Question: Check out my screenshot. Some text gets cut off:

This is what the row.xml looks like:
'''
<?xml version="1.0" encoding="utf-8"?>
<LinearLayout xmlns:android="http://schemas.android.com/apk/res/android"
android:orientation="horizontal" android:layout_height="fill_parent" android:layout_width="fill_parent">
<TextView
android:id="@+id/nameText"
android:layout_height="wrap_content"
android:layout_alignParentLeft="true"
android:text="Symbol"
android:textStyle="bold"
android:textSize="24sp"
android:textColor="#4871A8"
android:paddingTop="2dip"
android:paddingBottom="1dip" android:gravity="left" android:layout_width="fill_parent" android:layout_weight="1" android:paddingLeft="2dip"/>
<TextView
android:id="@+id/priceText"
android:layout_height="wrap_content"
android:gravity="right"
android:textStyle="bold"
android:textColor="#4871A8"
android:paddingTop="2dip"
android:paddingBottom="1dip"
android:text="15000" android:layout_weight="1" android:layout_width="fill_parent" android:textSize="24sp" android:paddingRight="15dip"/>
<TextView android:layout_height="wrap_content" android:id="@+id/changeText" android:text="13.07(+43.08%)" android:layout_width="fill_parent" android:gravity="right" android:layout_weight="1" android:textSize="16sp" android:paddingRight="2dp" android:maxLines="3"></TextView>
</LinearLayout>
'''
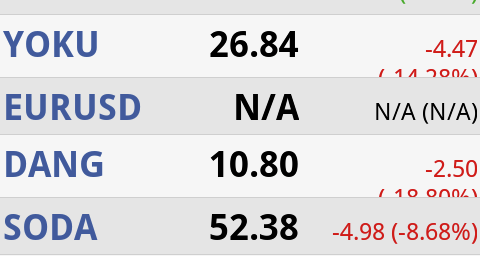
Answer: Give a go to 'android:layout_gravity="center"' as parameter for each TextView. You also can use a relative layout and align the objects with 'android:layout_centerVertical'